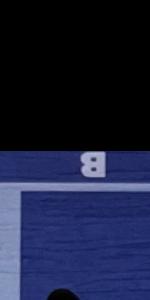
Label: Empty